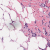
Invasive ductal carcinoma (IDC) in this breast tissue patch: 1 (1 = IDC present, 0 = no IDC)